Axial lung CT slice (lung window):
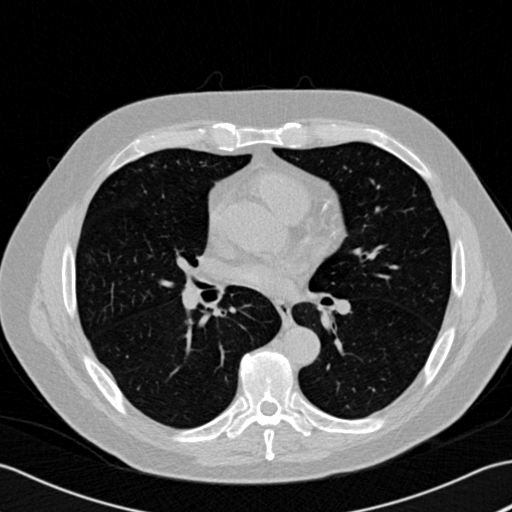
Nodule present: no